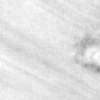
Label: change